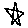
Label: star